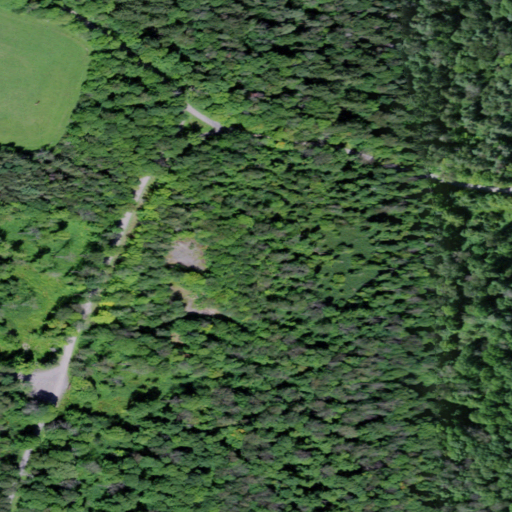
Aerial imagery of mountain in New York named Quaker Hill containing deciduous forest, open development, evergreen forest, mixed forest, and pasture